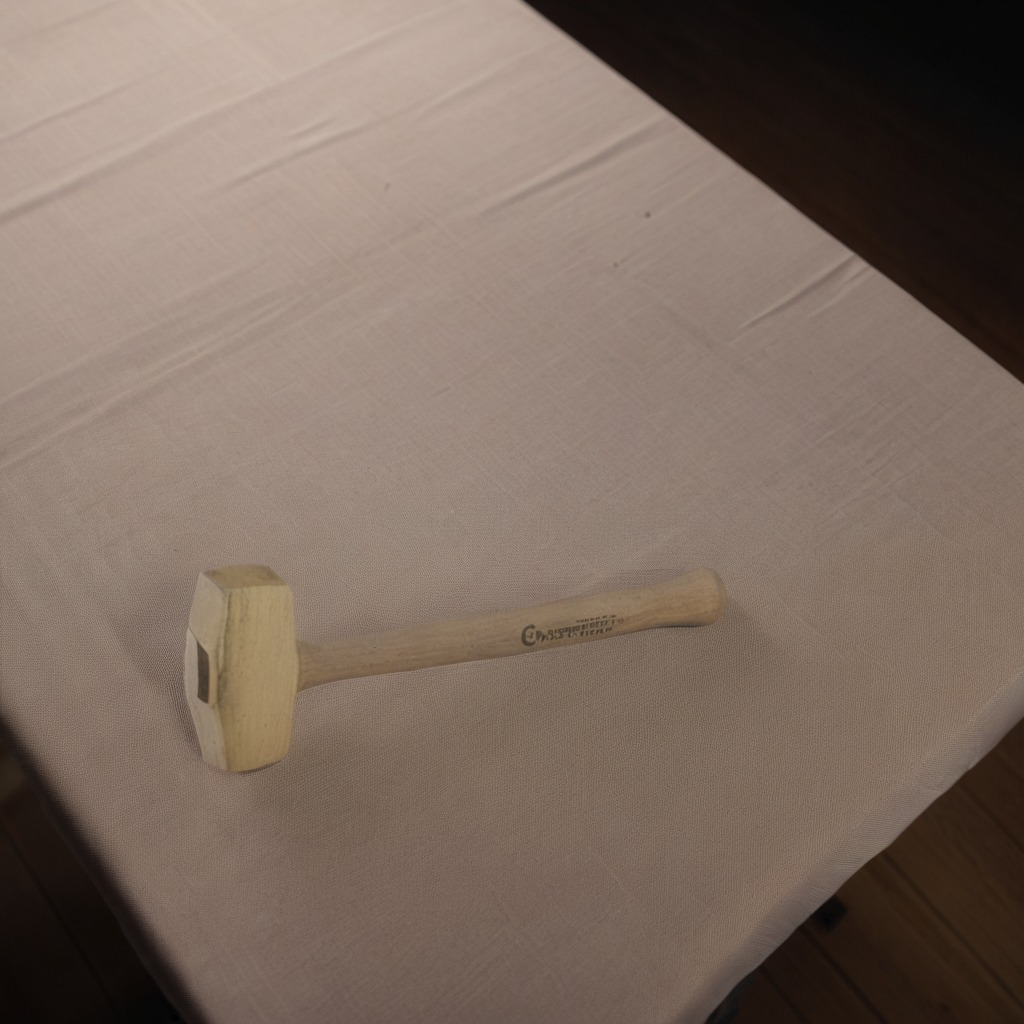
A hammer lies on a wooden table inside a workshop at night dim ambient light soft shadows worn but beneath the cloth.